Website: lowes
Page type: billing-address
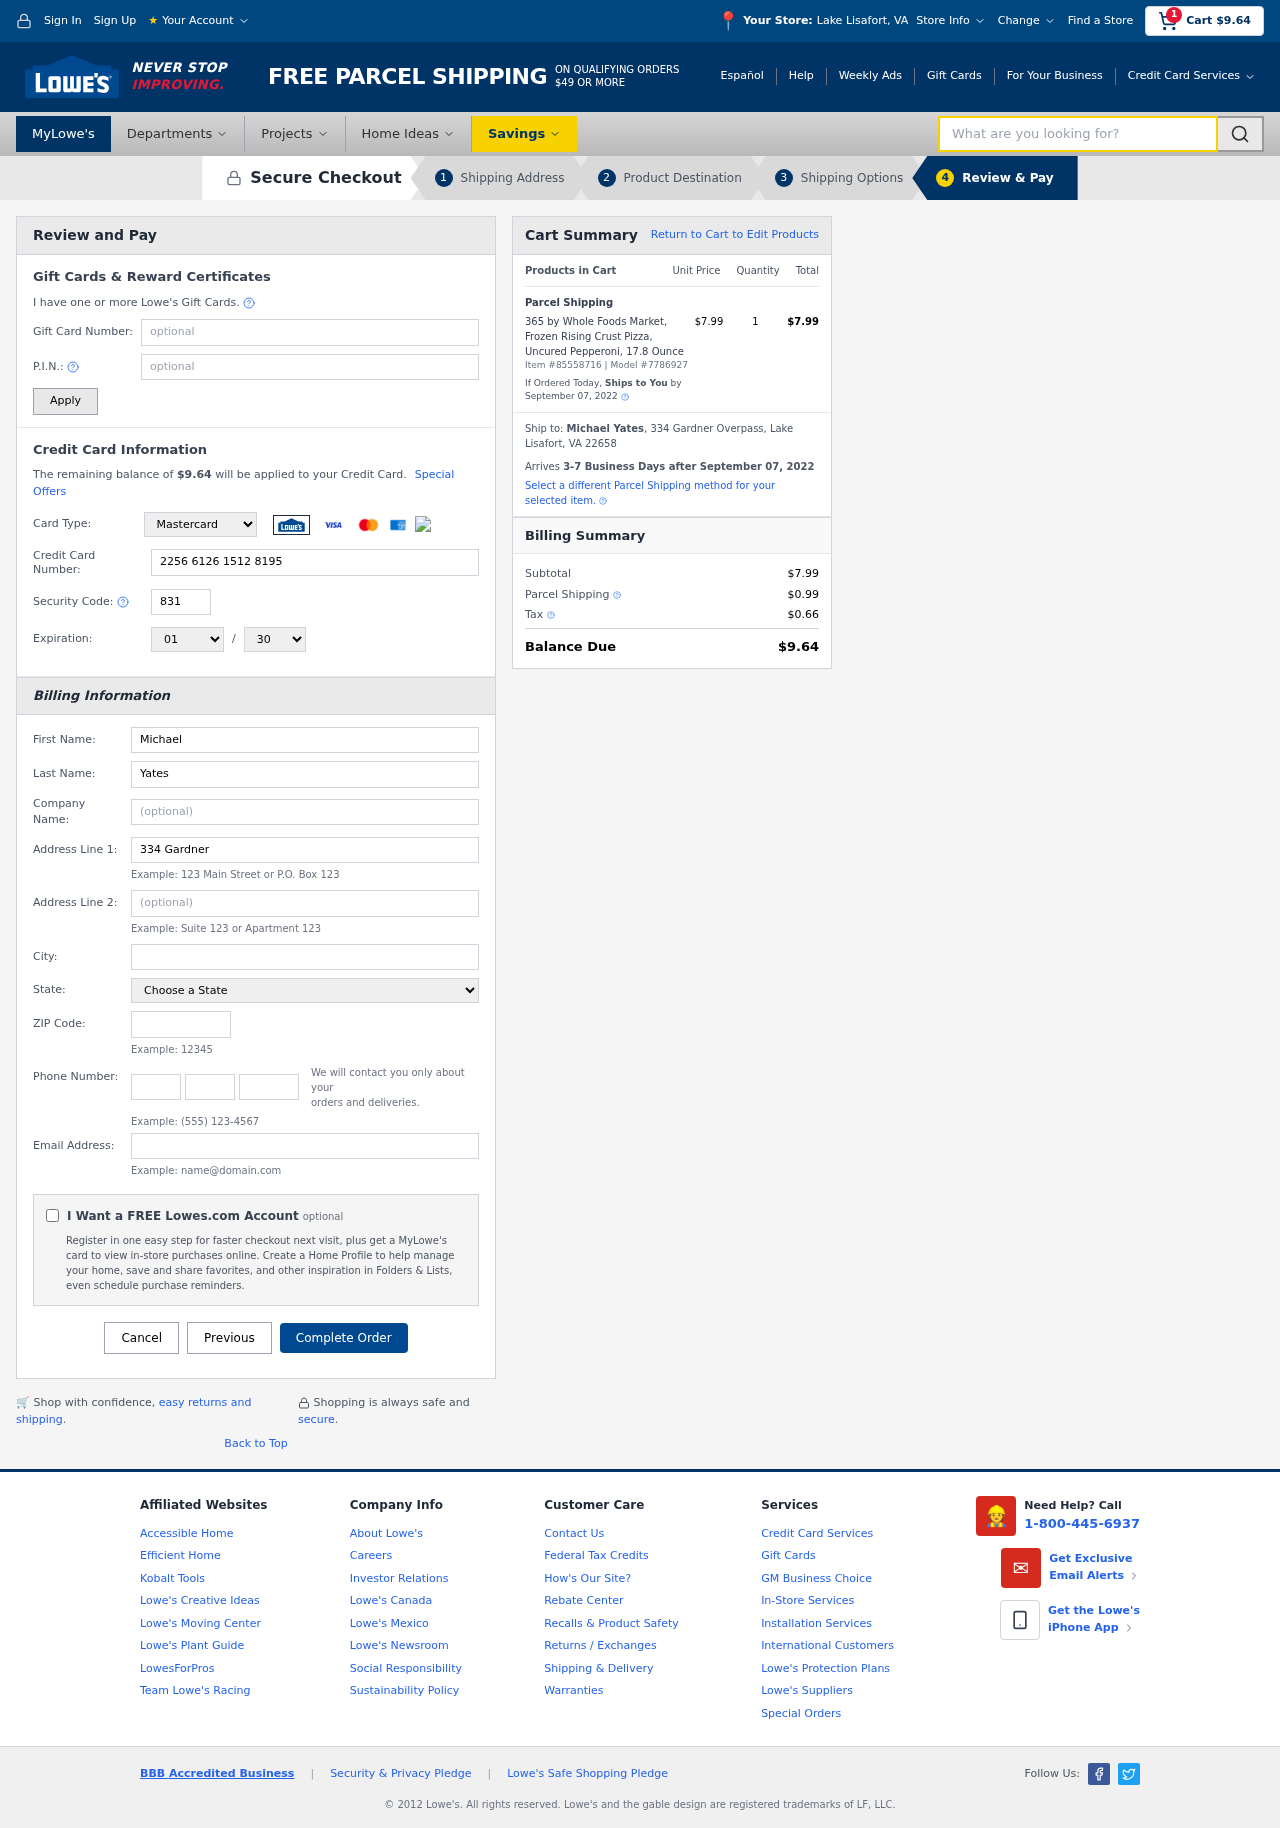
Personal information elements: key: PII_CARD_CVV
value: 831
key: PII_CARD_EXPIRY_MONTH
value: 01
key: PII_CARD_EXPIRY_YEAR
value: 30
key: PII_CARD_NUMBER
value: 2256 6126 1512 8195
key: PII_CARD_TYPE
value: Mastercard
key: PII_CITY
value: Lake Lisafort
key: PII_CITY_STATE
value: Lake Lisafort, VA
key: PII_EMAIL
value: myates@gmail.com
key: PII_FIRSTNAME
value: Michael
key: PII_FULLNAME
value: Michael Yates
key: PII_LASTNAME
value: Yates
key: PII_PHONE_AREA
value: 977
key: PII_PHONE_PREFIX
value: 848
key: PII_PHONE_SUFFIX
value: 9928
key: PII_POSTCODE
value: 22658
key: PII_STATE
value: Virginia
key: PII_STREET
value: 334 Gardner Overpass
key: PII_CITY_STATE_ZIP
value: Lake Lisafort, VA 22658
Product elements: key: PRODUCT1_NAME
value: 365 by Whole Foods Market, Frozen Rising Crust Pizza, Uncured Pepperoni, 17.8 Ounce
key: PRODUCT1_PRICE
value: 7.99
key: PRODUCT1_QUANTITY
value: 1
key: PRODUCT_ITEM_NUMBER
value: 85558716
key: PRODUCT_MODEL_NUMBER
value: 7786927
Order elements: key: ORDER_SUBTOTAL
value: $9.64
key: ORDER_TOTAL
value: $9.64
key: ORDER_SHIPPING_DATE
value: September 07, 2022
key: ORDER_SUBTOTAL
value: $7.99
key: ORDER_DELIVERY_DATE
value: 3-7 Business Days after September 07, 2022
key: ORDER_SHIPPING_DATE2
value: September 07, 2022
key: ORDER_SUBTOTAL2
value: $7.99
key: ORDER_SHIPPING_COST
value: $0.99
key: ORDER_TAX
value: $0.66
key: ORDER_TOTAL2
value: $9.64
Search elements: key: HEADER_SEARCH
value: What are you looking for?